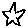
Label: star